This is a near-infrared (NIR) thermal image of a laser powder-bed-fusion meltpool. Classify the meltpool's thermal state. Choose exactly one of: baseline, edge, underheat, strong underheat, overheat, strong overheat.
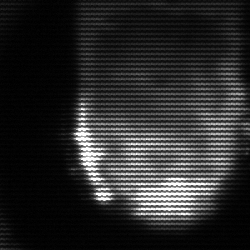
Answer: baseline